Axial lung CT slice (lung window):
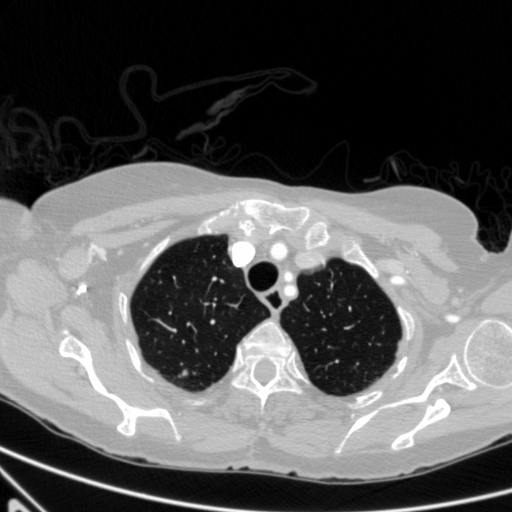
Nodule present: yes
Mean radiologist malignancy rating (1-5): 2.667